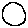
Label: circle